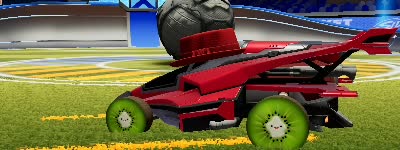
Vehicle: aftershock